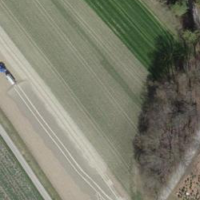
EUNIS habitat code: 52
Species observed at this site:
Fagus sylvatica